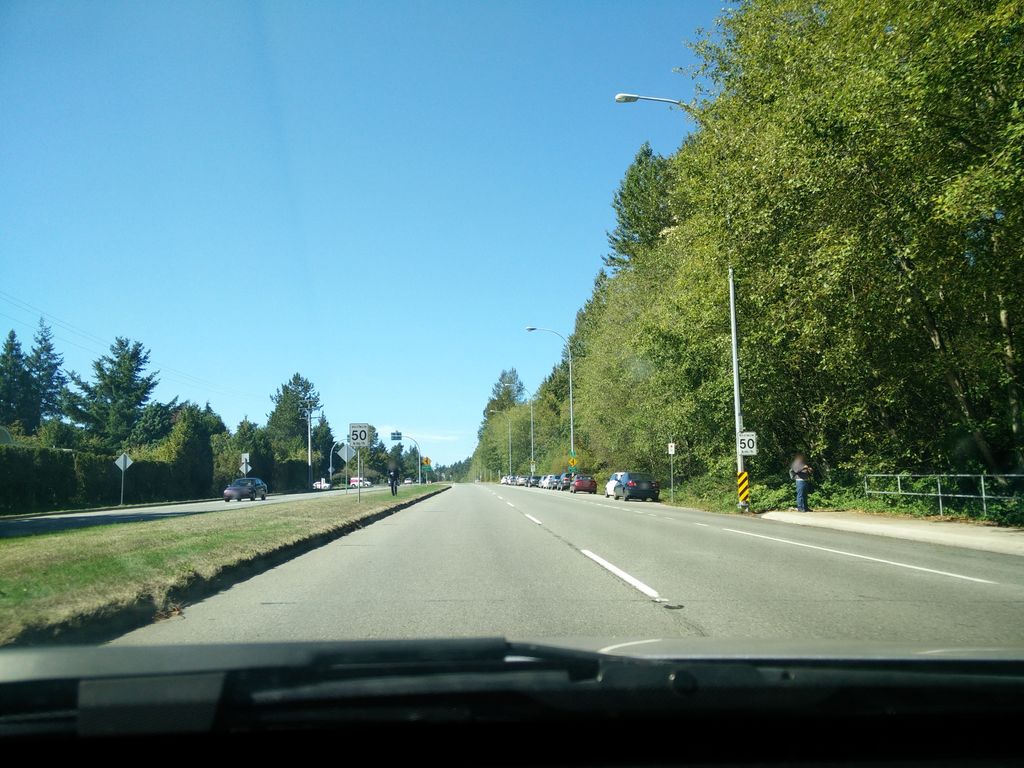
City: vancouver